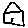
Label: house